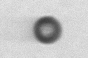
Label: bead